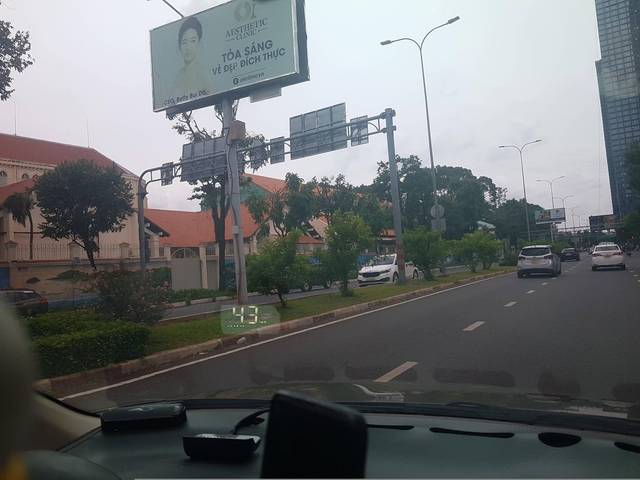
Region: Vietnam
Coordinates: 10.783, 106.707